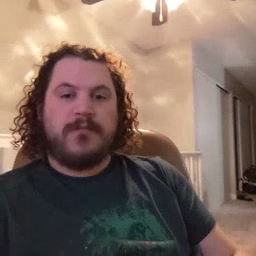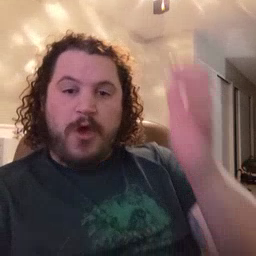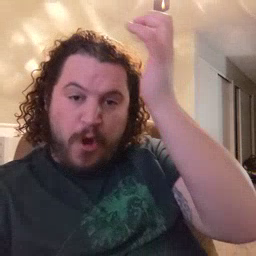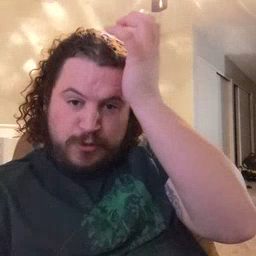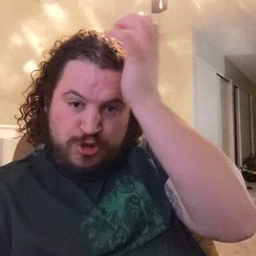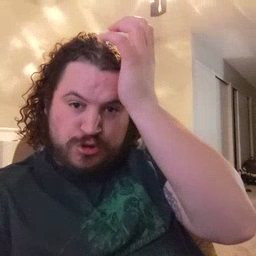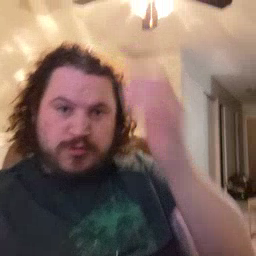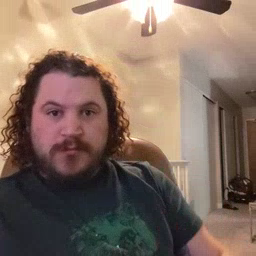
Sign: garbage